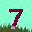
Label: 7